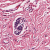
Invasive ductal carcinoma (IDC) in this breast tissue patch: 0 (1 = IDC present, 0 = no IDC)